Aerial crown-view tile of a tropical tree (Barro Colorado Island, Panama), acquired 20250217:
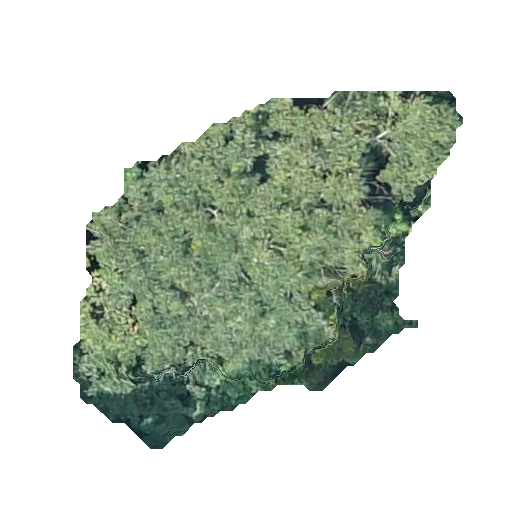
Species: Zanthoxylum ekmanii
GBIF accepted scientific name: Zanthoxylum ekmanii
Crown area: 133.838 m²